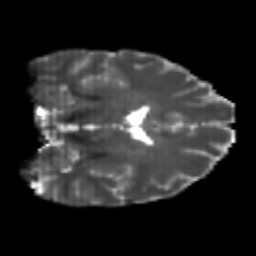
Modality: T2w
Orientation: coronal
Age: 21
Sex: male
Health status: healthy
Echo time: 0.074 s